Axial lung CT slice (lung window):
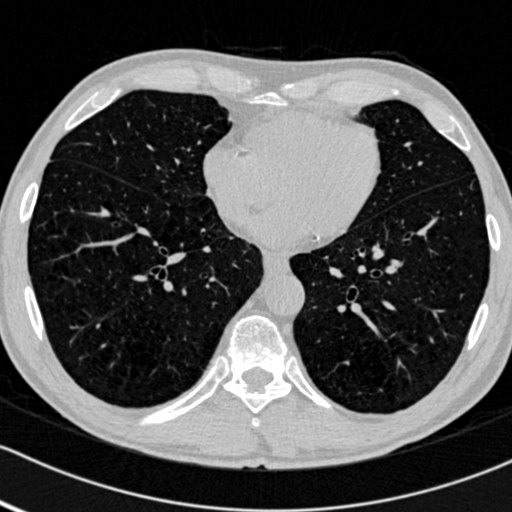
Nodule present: no